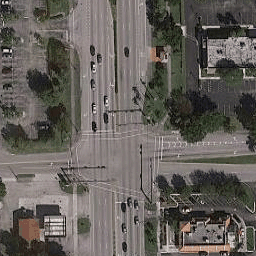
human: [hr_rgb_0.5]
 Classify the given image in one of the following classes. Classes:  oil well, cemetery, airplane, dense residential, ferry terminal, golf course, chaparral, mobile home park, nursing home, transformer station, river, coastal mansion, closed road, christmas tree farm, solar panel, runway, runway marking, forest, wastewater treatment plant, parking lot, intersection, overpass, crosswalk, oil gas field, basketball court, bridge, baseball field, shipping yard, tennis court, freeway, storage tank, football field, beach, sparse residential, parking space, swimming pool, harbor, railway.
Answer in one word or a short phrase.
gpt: intersection